Question: I'm working on a c# wpf app in which I want to do something with audio. the irrklang audio library provides me with a pcm decoded 16 bit byte array.
I want to create a timeline control which shows the waveform along the timeline with an overlaying rectangle which the user can drag and click/drag the left and right side to increase or decrease the selection.
It is used to the trim the audio track. I would like the selected min and max to be databindable, the minimum and maximum value of the total track to be bindable.
To clarify here is an image mockup:

I'm not asking for a complete control but tips and suggestions on how to tackle this are more than welcome. Perhaps solutions like this already exist but so far I haven't been able to find it.
I think I need to tackle: the control (zooming, panning and changing the selection) and drawing the waveform in the control
Thanks in advance,
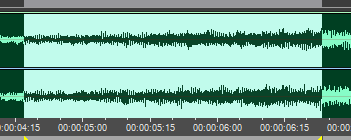
Answer: Refer to <URL>.
Something based upon <URL>. In any case it'd be a good starting point for building a control that exactly meets what you want.
You could override the render method and use primitives which will give possibly better performance; but like anything related to performance I'd try the above approach first which is almost certainly good enough.